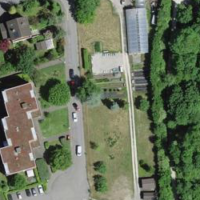
EUNIS habitat code: 54
Species observed at this site:
Chroicocephalus ridibundus
Allium ursinum
Motacilla alba
Parus major
Erithacus rubecula
Turdus merula